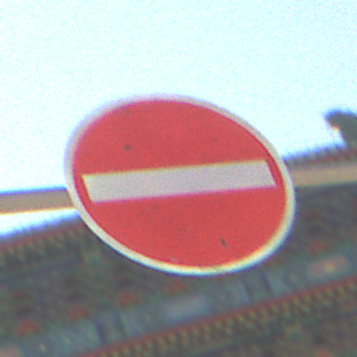
Verkehrszeichen: VerbotDerEinfahrt
Umgebung: Outdoor, Suburban
Tageszeit: MorningAfternoon
Wetter: Clear
Licht: Natural
Jahreszeit: NotSpecified
Kontrast: HighContrast